Interaction volume radius: 10 \u00c5
Interaction volume height: 10 \u00c5
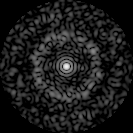
Disorder parameter: 0.8283